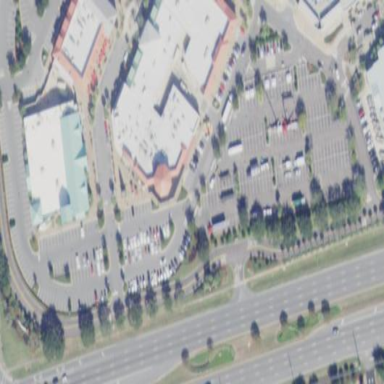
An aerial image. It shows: Mall building.